Question: I am trying to implement the retry until functionality in a feature.
'''
Scenario: Send a valid request and verify response status = 200
Given path requestPath
And configure retry = { count: 10, interval: 5000 }
And retry until responseStatus == 200
When method get
'''
However the step remains undefined in my ide. I have tried the following:
- - - - - -
What else can I try to make the squiggly line go away?!?
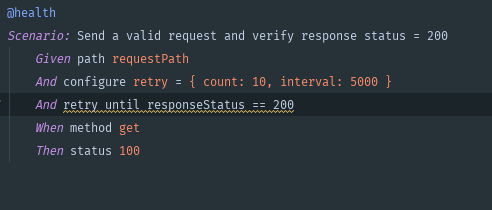
Answer: Use the latest Karate 0.9.0 (final).